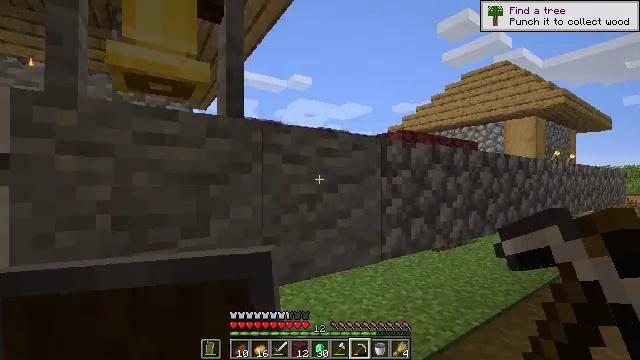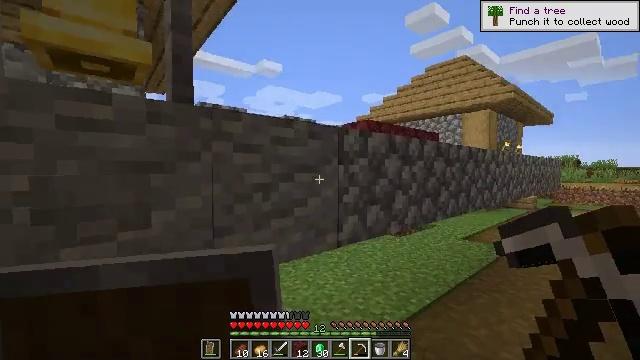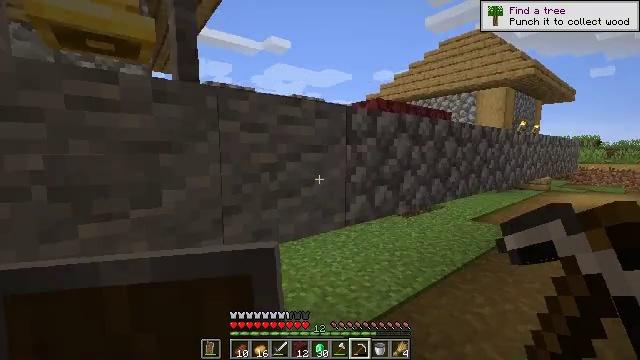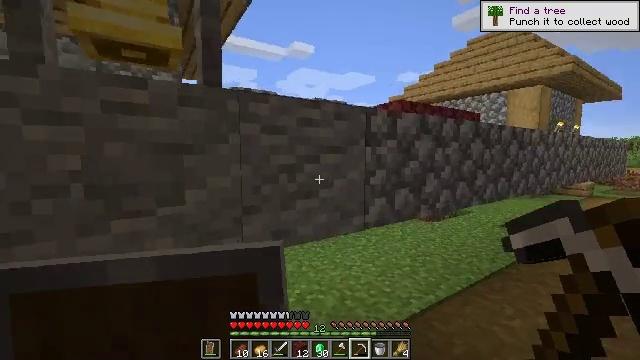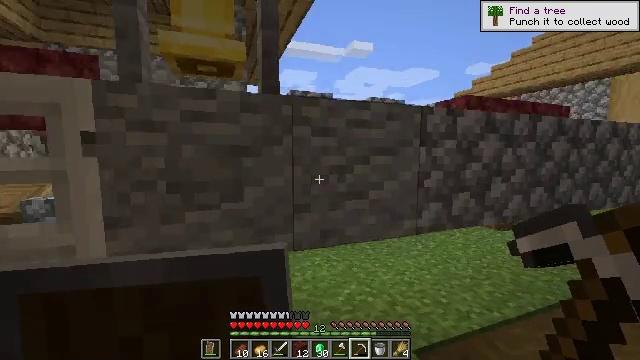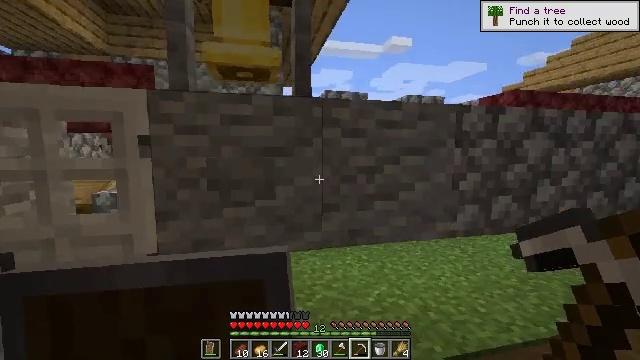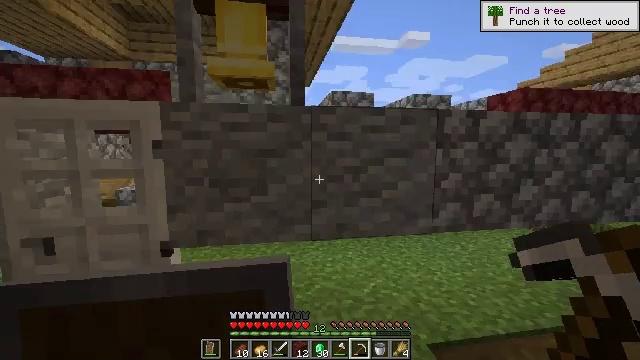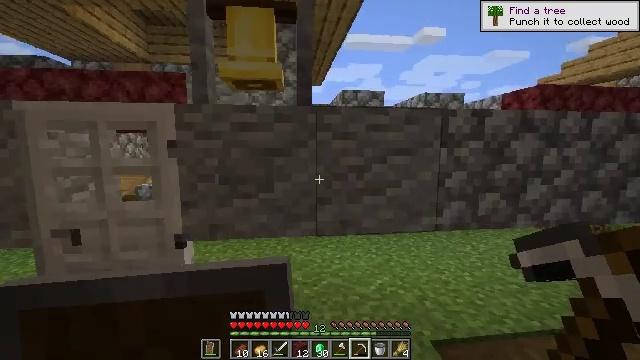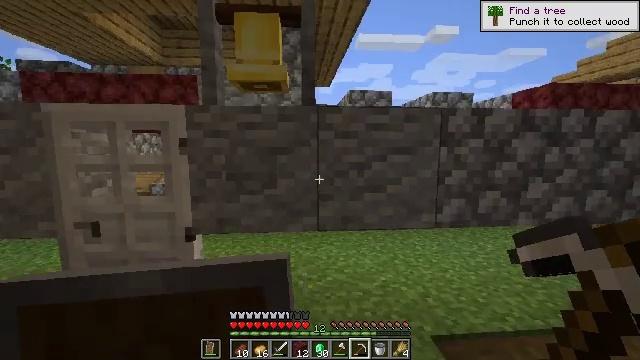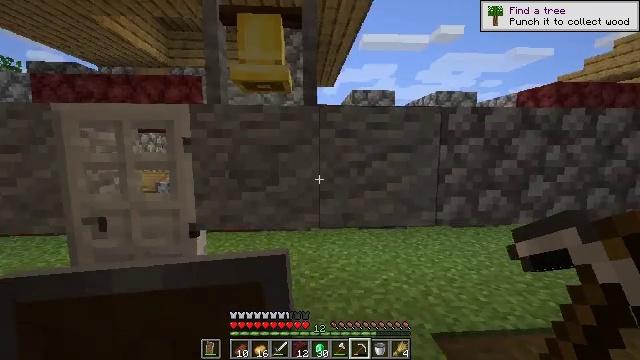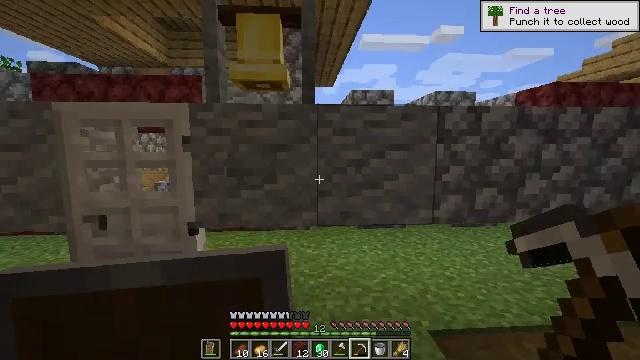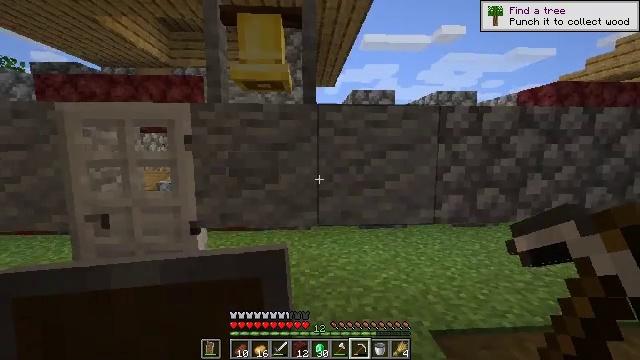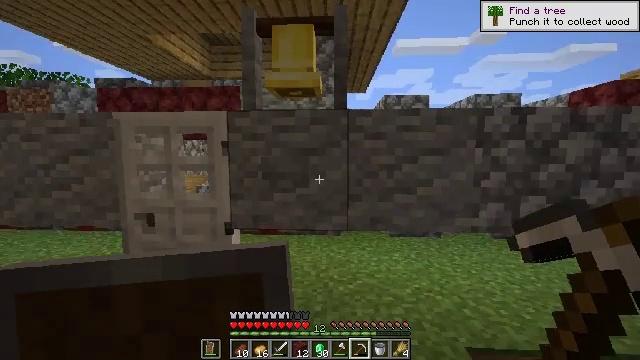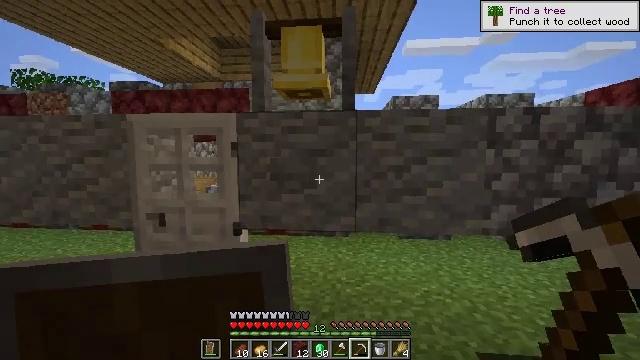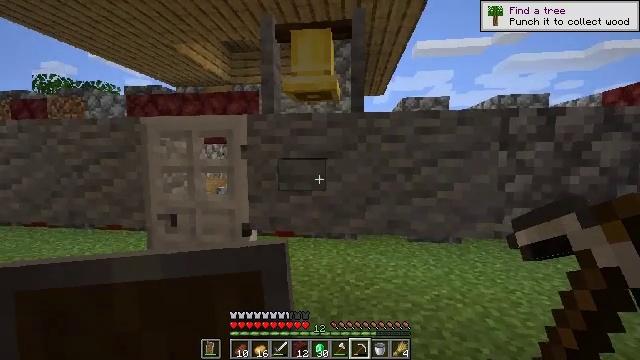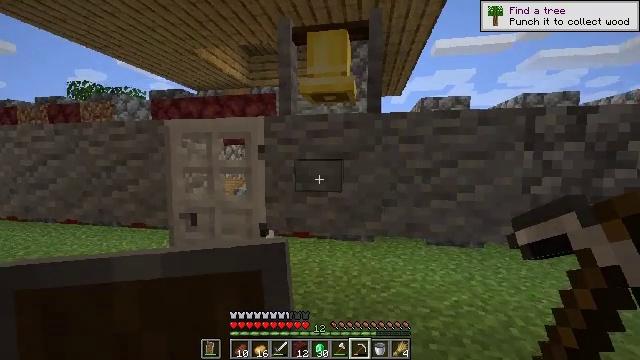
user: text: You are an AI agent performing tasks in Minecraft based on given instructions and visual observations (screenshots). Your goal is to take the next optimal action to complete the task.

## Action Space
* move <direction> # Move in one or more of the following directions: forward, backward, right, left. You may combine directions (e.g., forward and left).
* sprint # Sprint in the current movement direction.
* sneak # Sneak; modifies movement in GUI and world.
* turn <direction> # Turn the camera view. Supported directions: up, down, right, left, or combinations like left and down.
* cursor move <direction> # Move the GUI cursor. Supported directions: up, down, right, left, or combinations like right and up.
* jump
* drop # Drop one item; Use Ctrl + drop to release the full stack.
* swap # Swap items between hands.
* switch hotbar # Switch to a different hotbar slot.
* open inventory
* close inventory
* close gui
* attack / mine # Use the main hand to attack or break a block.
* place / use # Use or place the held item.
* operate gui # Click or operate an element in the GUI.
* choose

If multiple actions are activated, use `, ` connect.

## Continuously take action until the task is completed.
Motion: motion action
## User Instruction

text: Attack the bell to remove it.
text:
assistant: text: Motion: turn right and down
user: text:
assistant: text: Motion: turn left and down
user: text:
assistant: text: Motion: turn left
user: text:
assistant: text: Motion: move back and move right, turn left
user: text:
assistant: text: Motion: move back and move right, turn left
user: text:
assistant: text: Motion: move back and move right, turn left
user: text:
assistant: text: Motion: turn left
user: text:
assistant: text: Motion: turn left
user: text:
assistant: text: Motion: no_op
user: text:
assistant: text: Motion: no_op
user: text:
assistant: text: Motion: no_op
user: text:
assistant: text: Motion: turn left and up
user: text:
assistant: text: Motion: turn left
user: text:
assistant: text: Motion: turn left
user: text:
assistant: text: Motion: turn left
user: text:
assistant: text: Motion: turn left
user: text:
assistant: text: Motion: no_op
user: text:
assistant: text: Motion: no_op
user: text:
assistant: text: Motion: no_op
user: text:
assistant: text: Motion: no_op
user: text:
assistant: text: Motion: use / place
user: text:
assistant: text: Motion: use / place
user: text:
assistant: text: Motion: no_op
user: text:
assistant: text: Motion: no_op
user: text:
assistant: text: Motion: no_op
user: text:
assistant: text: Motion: no_op
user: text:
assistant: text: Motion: no_op
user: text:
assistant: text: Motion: no_op
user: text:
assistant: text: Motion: no_op
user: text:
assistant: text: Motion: no_op